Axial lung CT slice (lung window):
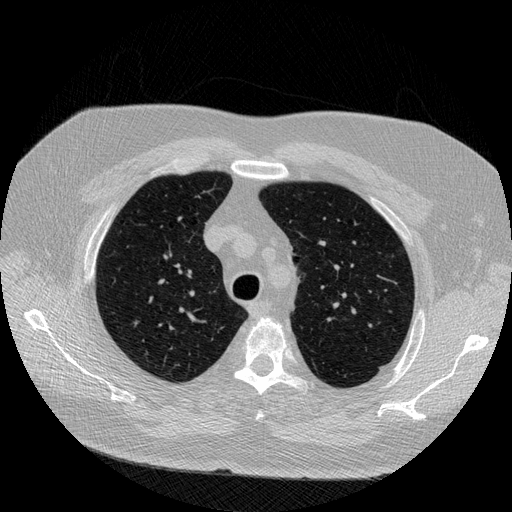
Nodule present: yes
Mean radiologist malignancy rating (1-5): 2